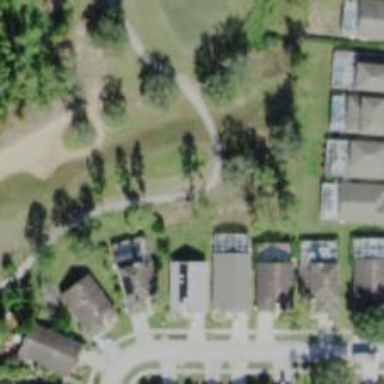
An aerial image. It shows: Golf cartpath that is also road path.